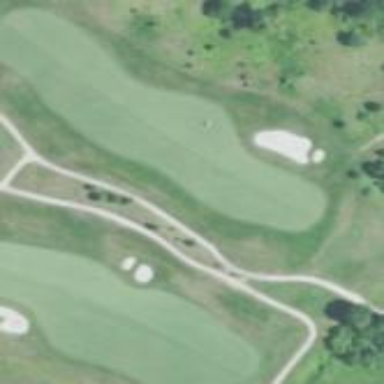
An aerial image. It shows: Grassy area designated as golf fairway.